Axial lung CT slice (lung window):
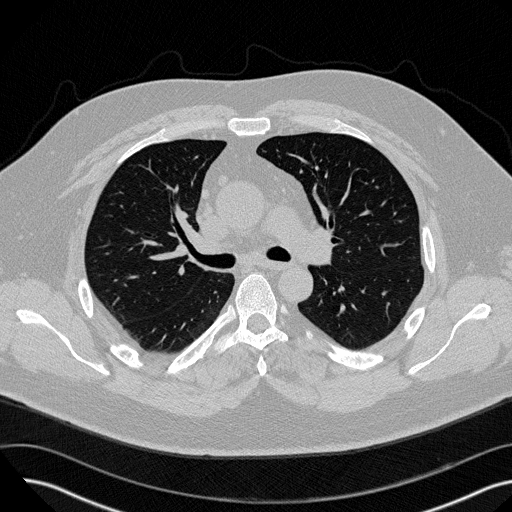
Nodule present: no